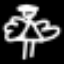
Label: angel